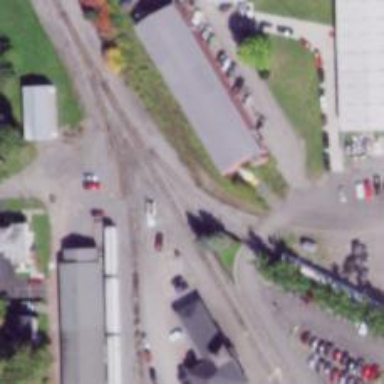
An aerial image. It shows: Rail spur service.